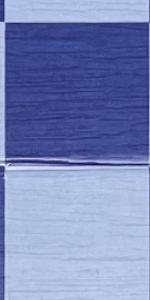
Label: Empty